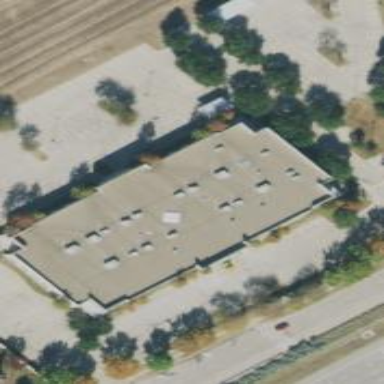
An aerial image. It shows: Office building.